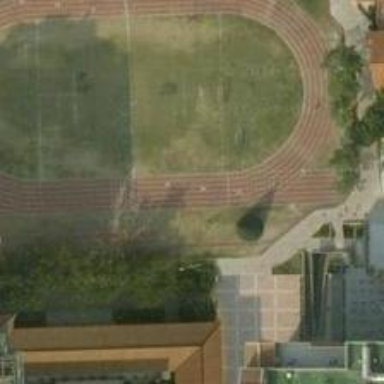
The high side of the playground cast a long shadow on the playground .